Interaction volume radius: 10 \u00c5
Interaction volume height: 30 \u00c5
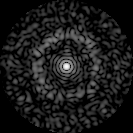
Disorder parameter: 0.8221